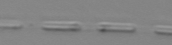
Label: Skeletonema